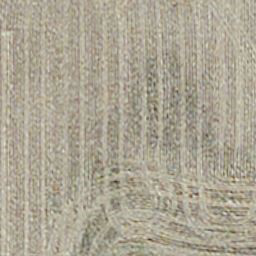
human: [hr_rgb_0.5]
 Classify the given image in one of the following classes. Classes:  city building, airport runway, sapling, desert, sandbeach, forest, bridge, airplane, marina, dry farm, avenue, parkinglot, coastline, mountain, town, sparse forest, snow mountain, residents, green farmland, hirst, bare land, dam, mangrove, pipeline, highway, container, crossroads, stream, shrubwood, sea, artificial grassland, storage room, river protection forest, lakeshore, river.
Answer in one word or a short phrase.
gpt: dry farm